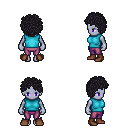
a pixel art fantasy rpg character, female body template, dark elf, purple skin, teal sleeveless shirt, magenta pants, raven curly afro hairstyle, brown shoes, four views (front, back, left, right), 2x2 character sprite sheet, small pixel art, hard edges, no anti-aliasing